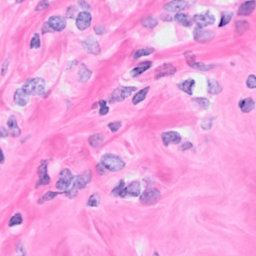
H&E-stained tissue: Breast